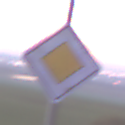
Verkehrszeichen: Vorfahrtsstrasse
Umgebung: Outdoor, Nature
Tageszeit: SunriseSunset
Wetter: Clear
Licht: Natural
Jahreszeit: NotSpecified
Kontrast: LowContrast